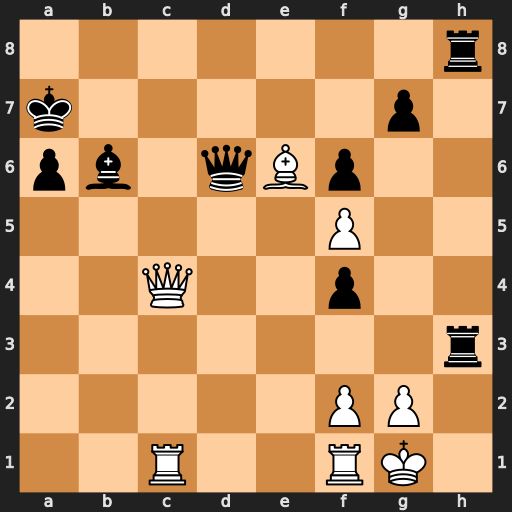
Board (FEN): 7r/k5p1/pb1qBp2/5P2/2Q2p2/7r/5PP1/2R2RK1
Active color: w
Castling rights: -
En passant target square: -
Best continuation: gxh3 f3 Qg4